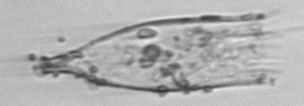
Label: Favella